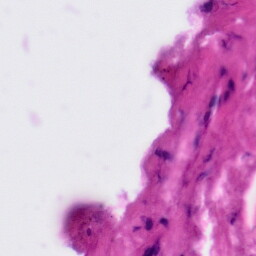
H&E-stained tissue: Tonsil